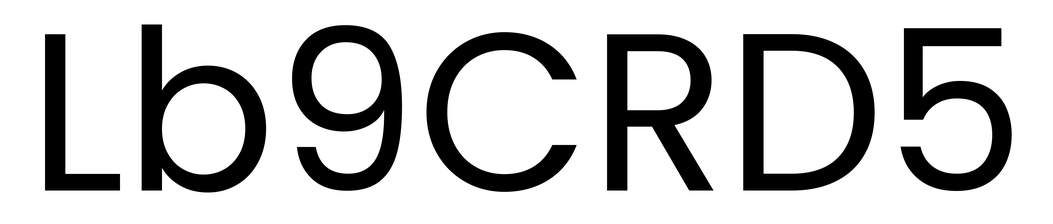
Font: Poppins-Regular